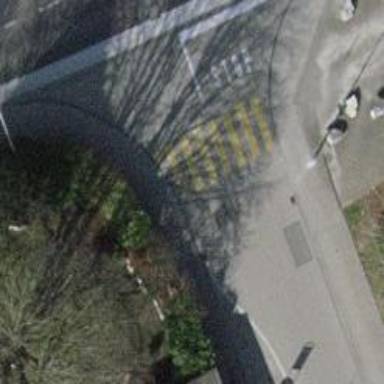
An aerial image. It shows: Unmarked crossing on asphalt footway.